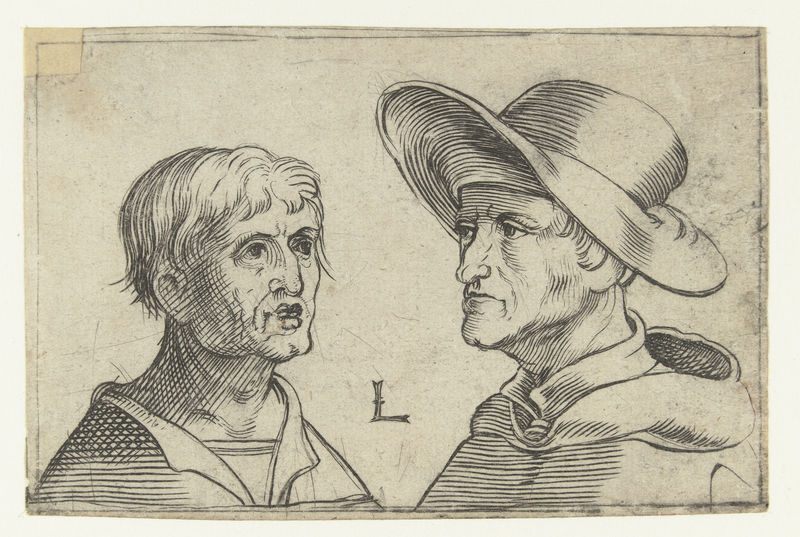
Titel: Twee mansportretten
Standort: Amsterdam
Institution: Rijksmuseum
Schlagwörter: mann, weiß, grau, haar, hut, mund, männer, nase, reden, schwarz, skizze, zeichnung, gespräch, jacke, augen, kragen, portrait, porträt, signatur, haare, mantel, lippen, ohren, unterhaltung, schriftzug, ernst, striche, druck, stich, schwarzweiß, karte, wanderer, straffur, beistift, l, ehut